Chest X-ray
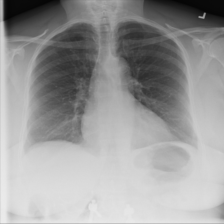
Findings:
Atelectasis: negative
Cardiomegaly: negative
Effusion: negative
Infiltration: negative
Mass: negative
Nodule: negative
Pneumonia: negative
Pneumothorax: negative
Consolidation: negative
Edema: negative
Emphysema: negative
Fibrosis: negative
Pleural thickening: negative
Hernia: negative